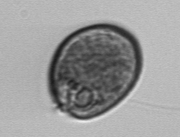
Label: Prorocentrum